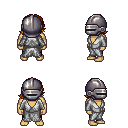
a pixel art fantasy rpg character, male body template, human, tanned skin, white robe, gold greaves, blonde swoop hairstyle, metal helm, four views (front, back, left, right), 2x2 character sprite sheet, small pixel art, hard edges, no anti-aliasing